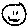
Label: smiley face